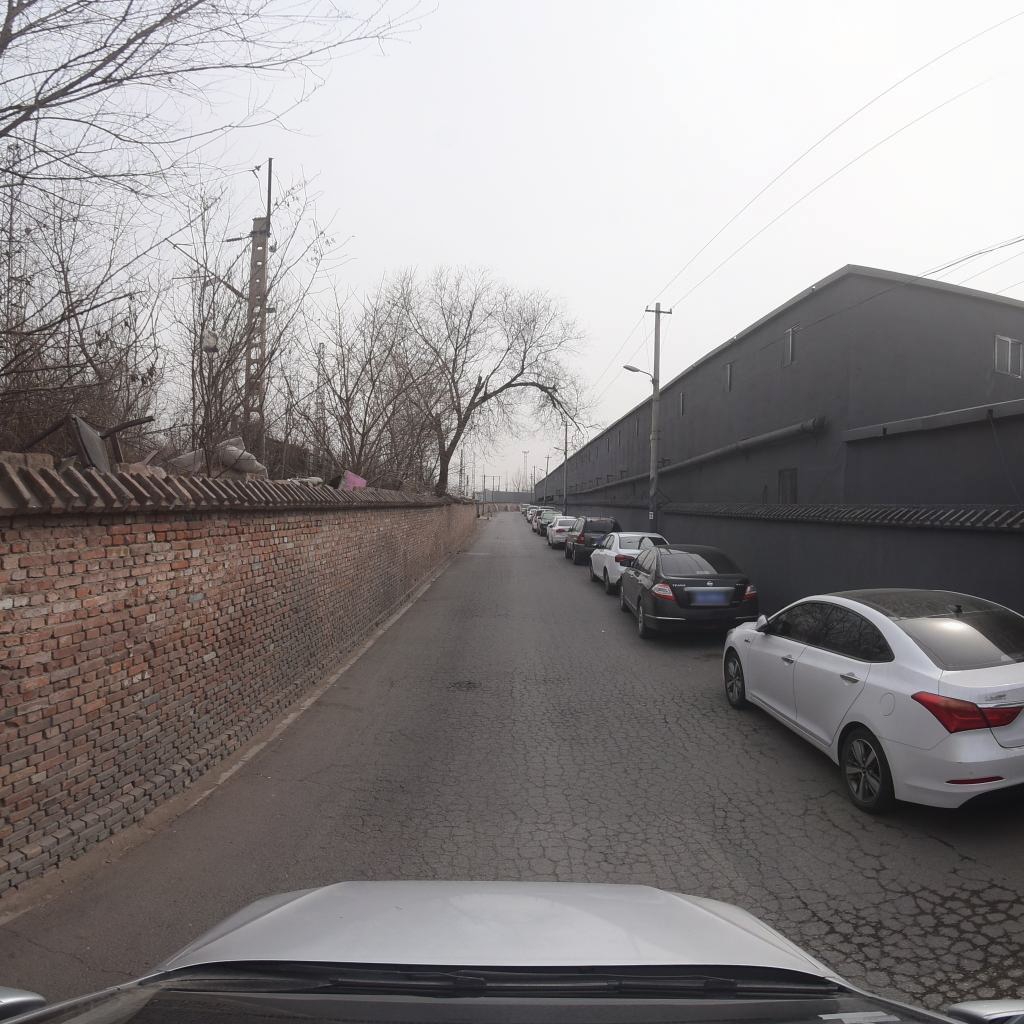
Region: Fengtai
Road damage annotations: transverse crack, alligator crack